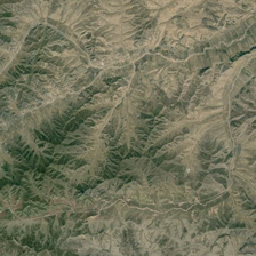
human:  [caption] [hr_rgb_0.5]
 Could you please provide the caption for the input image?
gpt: There is a lot of open space upstairs.

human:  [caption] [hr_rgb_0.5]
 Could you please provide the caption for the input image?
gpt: There is a lot of wasteland on the mountain.

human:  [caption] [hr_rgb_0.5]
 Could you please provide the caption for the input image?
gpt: There are many open spaces on the mountain.

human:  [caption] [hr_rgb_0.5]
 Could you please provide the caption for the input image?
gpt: There are many bare lands on the mountain.

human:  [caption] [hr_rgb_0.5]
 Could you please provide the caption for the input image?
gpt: There are many open spaces on the mountain.